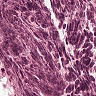
Metastatic tissue present: no